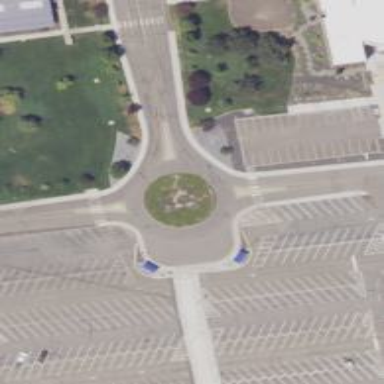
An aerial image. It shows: Service road that intersects roundabout.